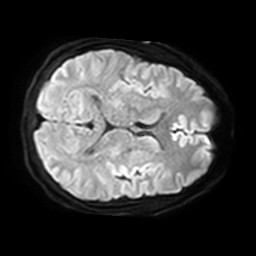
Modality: TRACE
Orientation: axial
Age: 44
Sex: male
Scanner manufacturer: philips
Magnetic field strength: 3 T
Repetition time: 4.056 s
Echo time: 0.05989 s